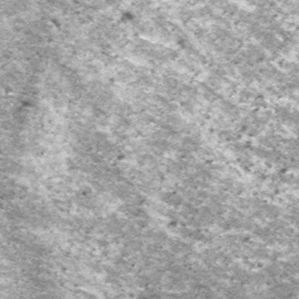
Label: frost